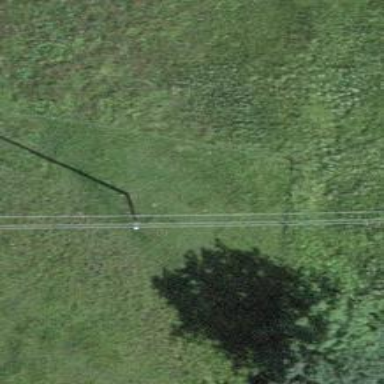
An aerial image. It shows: Utility pole as the man-made structure.